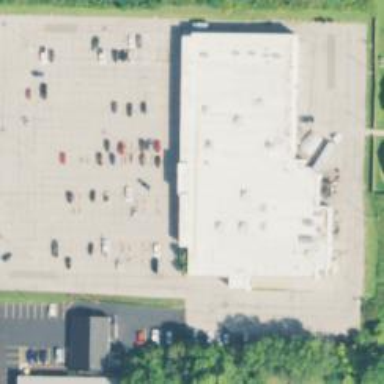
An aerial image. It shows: Supermarket.